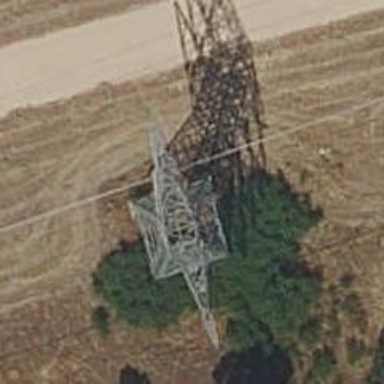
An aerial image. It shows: Lattice structure tower used for power distribution.